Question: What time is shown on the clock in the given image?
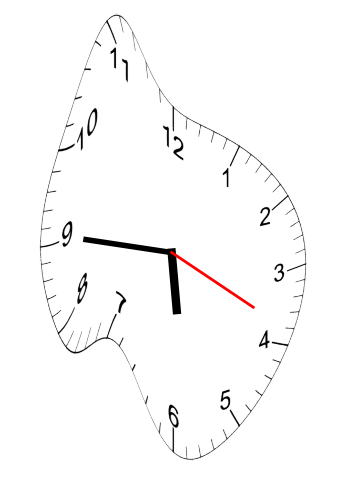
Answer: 05:45:19